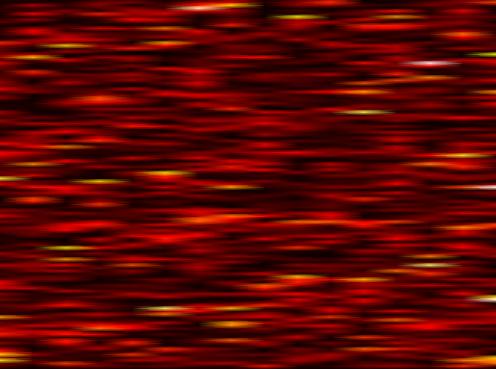
Label: UFMC